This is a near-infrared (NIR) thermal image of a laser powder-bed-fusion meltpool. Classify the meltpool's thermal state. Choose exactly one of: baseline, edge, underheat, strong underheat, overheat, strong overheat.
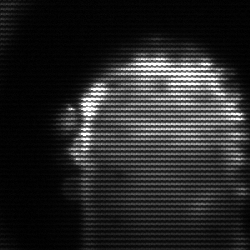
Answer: baseline